Question: Below is my snapshot. In this snapshot I have to make the boot control like images when I click image#1 then image#1 show on the upper side UIImageView I also define on the image... image#1 .. image#1000
so what controls should I use? I think I should use UIScrollView but I don't know what is the height and width I should take for that because UIScrollView has only game of height and width and also how to define click control on them.

I want some slider look like .. I slide the below images.
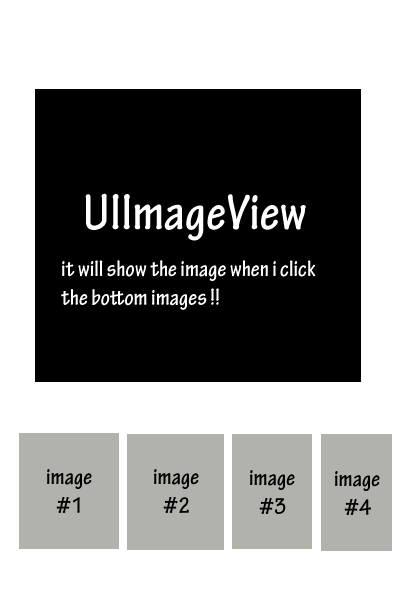
Answer: Yes you will want to use a UIScrollView for this. The width and height will have to be calculated dynamically based off how many images you have and their dimensions.
To perform actions on touches, you will have to either encapsulate each image into a subclass view and handle the touches, or use gesture recognizers.
See <URL> for more info.